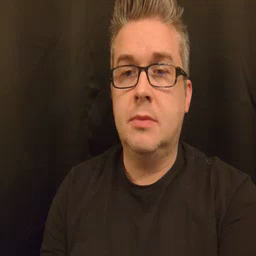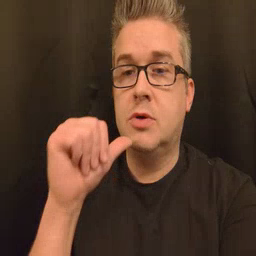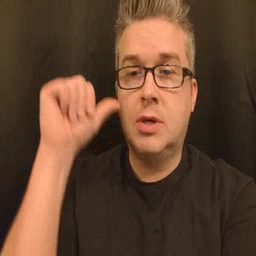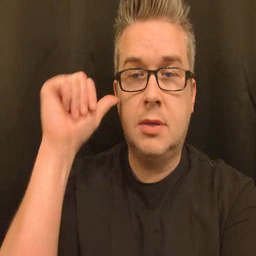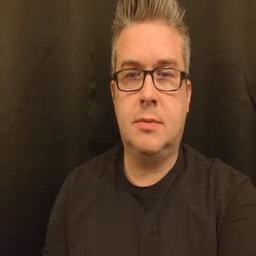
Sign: yesterday